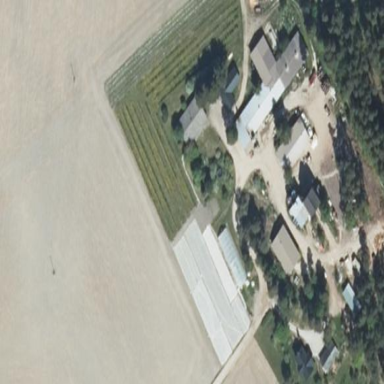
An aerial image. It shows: Farmyard area.